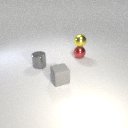
small gray rubber cube to the right of small gray metal cylinder